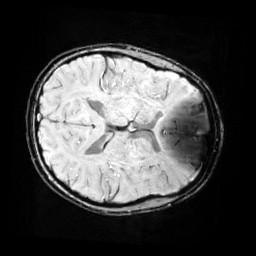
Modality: SWI
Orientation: axial
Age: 13
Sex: female
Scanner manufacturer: siemens
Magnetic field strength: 3 T
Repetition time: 0.027 s
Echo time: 0.02 s